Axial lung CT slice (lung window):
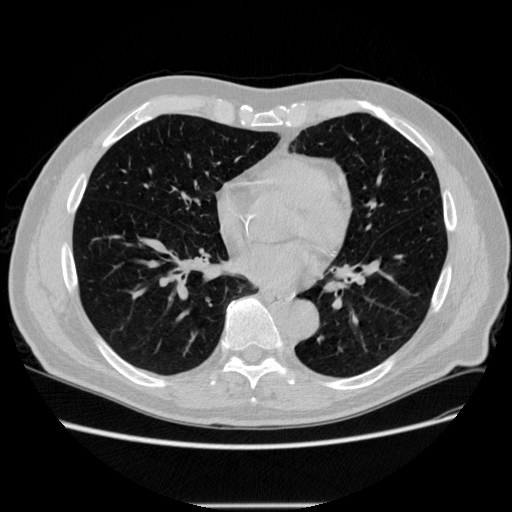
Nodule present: no